Brain MRI, t2w sequence, axial 2D slice.
Patient: age 37, sex F, weight 95 kg, height 1.95 m
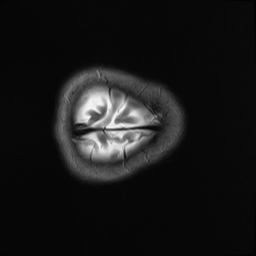